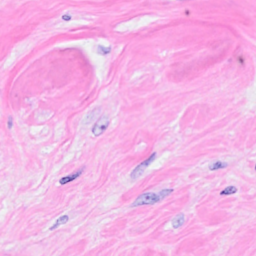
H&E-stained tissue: Breast